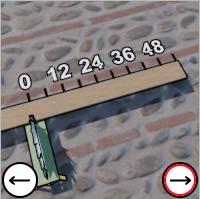
Task: length
Answer: 54
First scale value: 12.0